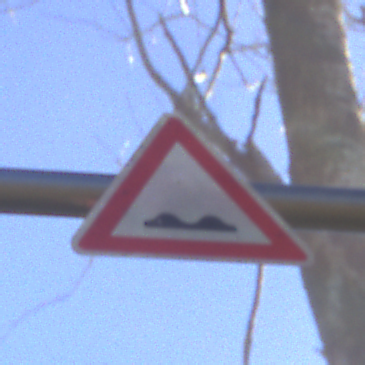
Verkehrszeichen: UnebeneFahrbahn
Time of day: MorningAfternoon
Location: Outdoor (Nature)
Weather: Clear
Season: Winter
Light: Natural